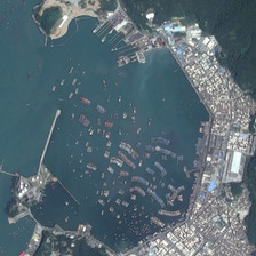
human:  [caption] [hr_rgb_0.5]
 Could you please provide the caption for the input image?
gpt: On the coast of the city near the hill there is a port with sailboats in the port basin.

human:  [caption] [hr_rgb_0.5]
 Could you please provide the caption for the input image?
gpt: On the coast of the city, there is a harbor or swimming pool.

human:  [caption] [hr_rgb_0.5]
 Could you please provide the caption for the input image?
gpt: On the coast of a city close to the hills, there is a harbor with sailboats in its pool.

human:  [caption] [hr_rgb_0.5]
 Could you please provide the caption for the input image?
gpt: lots of ships are in this cargo port with containers cramming its bank .

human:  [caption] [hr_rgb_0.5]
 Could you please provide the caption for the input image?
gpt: On the coast of a town near the hills there is a harbour with sailing ships in the harbour basin.